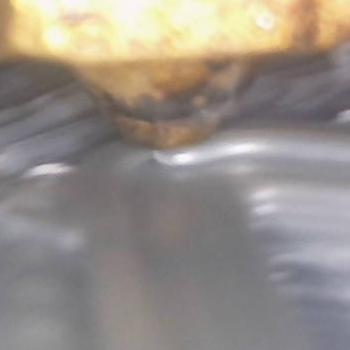
Flow rate: 158%